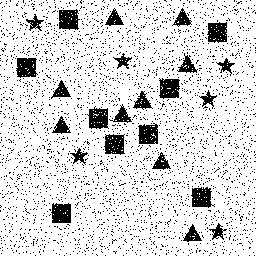
Squares: 9
Triangles: 9
Stars: 6
Total shapes: 24